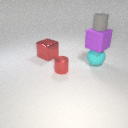
large cyan rubber sphere to the right of large red metal cube